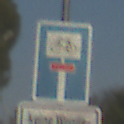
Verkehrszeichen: SackgasseRadverkehrDurchlaessig
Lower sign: HinweisGeaenderteVorfahrtVerkehrsfuehrungVerkehrsregelung3
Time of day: SunriseSunset
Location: Outdoor (Special)
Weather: Clear
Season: NotSpecified
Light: Natural